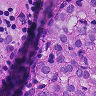
Metastatic tissue present: yes